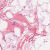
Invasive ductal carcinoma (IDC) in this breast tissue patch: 0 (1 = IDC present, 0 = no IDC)